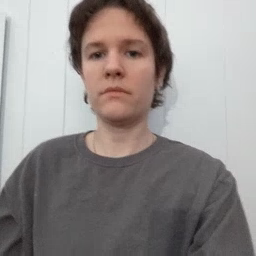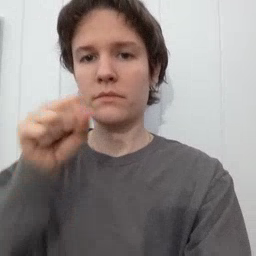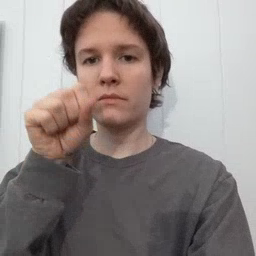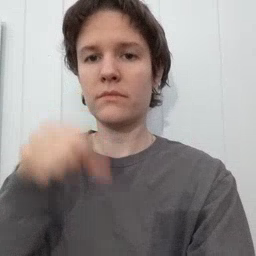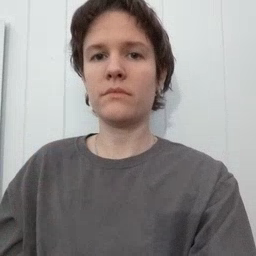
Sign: carrot